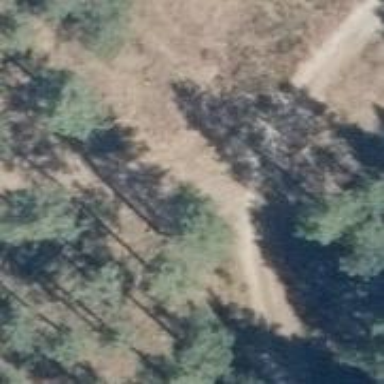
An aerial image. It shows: Dirt track road with grade 3 tracktype.